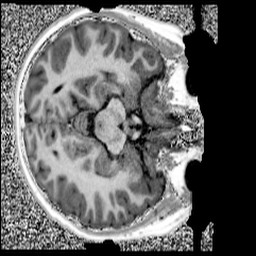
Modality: UNIT1
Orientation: axial
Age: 12
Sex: male
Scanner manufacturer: siemens
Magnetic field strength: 3 T
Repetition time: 4 s
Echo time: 0.00299 s